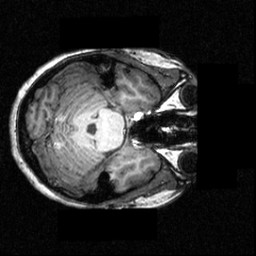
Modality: T1w
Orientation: axial
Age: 19
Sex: female
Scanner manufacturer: siemens
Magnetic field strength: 3.951 T
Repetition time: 1.5 s
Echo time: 0.00335 s